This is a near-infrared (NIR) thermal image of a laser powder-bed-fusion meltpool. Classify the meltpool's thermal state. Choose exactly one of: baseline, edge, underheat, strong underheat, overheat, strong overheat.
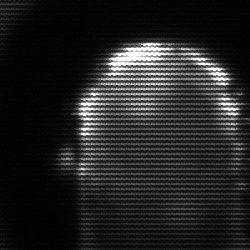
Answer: baseline